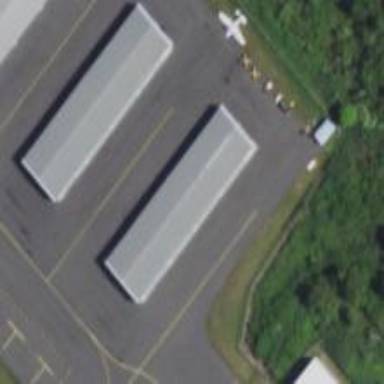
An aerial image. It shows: Hangar.